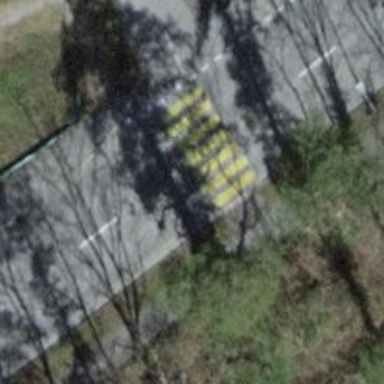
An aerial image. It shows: Tertiary road with asphalt surface.